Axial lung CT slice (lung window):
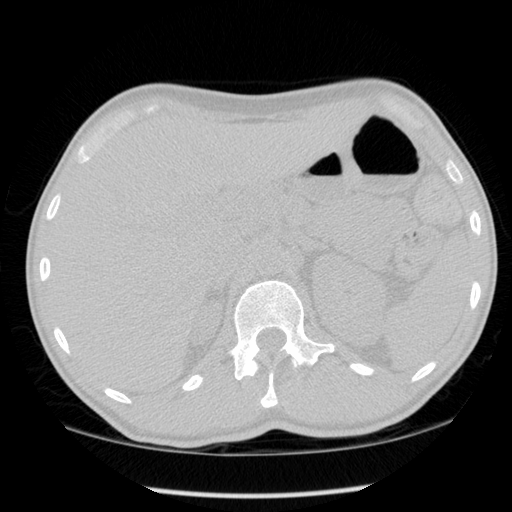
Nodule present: no